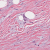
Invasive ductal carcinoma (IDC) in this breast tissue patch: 1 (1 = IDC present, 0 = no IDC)